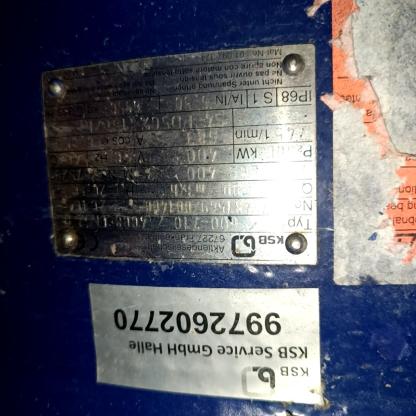
Klasa: tabliczka-znamionowa